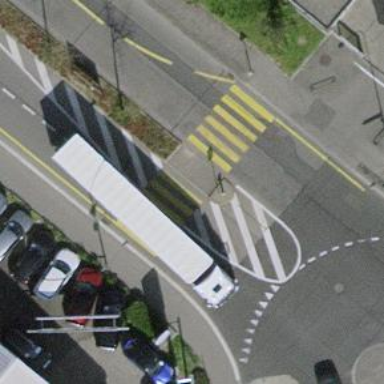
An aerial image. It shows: Uncontrolled zebra crossing on the road.